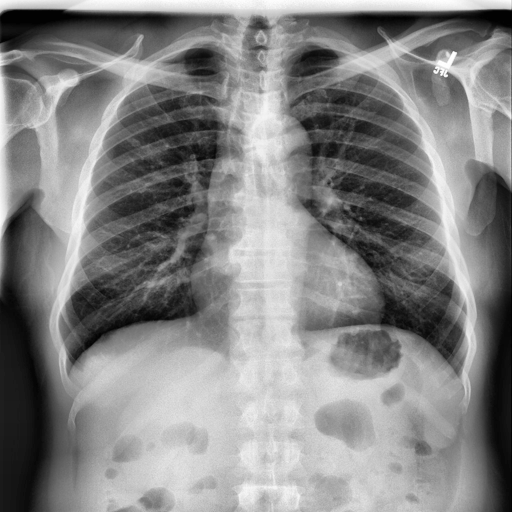
Finding: NORMAL